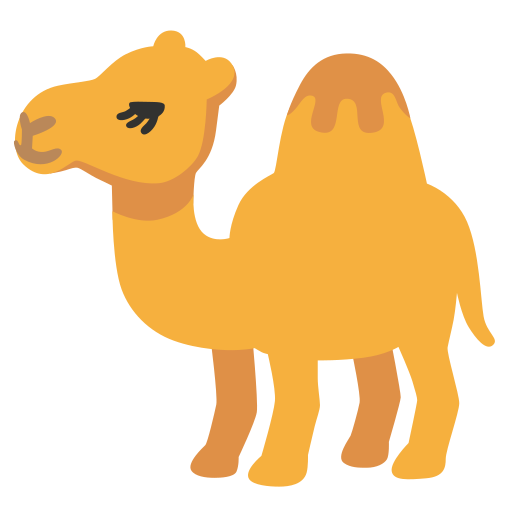
Emoji: 🐪